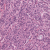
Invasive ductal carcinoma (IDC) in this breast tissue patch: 1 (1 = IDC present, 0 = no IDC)